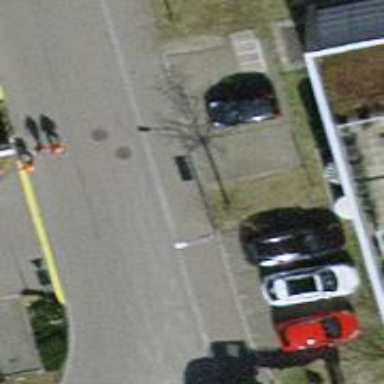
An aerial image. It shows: Car-sharing service available at this location.